Question: Given the following table:

I'd like to rename 'fred' to 'freddy'.
For this, I've written the following code:
'''
WITH foo AS (
SELECT
1 corge,
STRUCT(
[STRUCT(
2 AS bar,
3 AS fred)
] AS qux,
4 AS plugh
) bar
)
SELECT
corge as corge,
(SELECT AS STRUCT ARRAY(
SELECT AS STRUCT
bar.qux.bar as bar,
bar.qux.fred as freddy
FROM
foo.bar.qux)
as qux)
as bar,
plugh as plugh
FROM
foo
'''
But it results in the following error:
'''
Cannot access field qux on a value with type INT64 at [17:17]
'''
It seems like the inner 'bar' is shadowing the outer 'bar'. How can I avoid this and make it work?
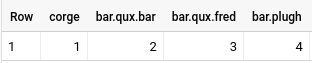
Answer: Try this one:
'''
WITH foo AS (
SELECT
1 corge,
STRUCT(
[STRUCT(2 AS bar, 3 AS fred), (22, 32)] AS qux,
4 AS plugh
) bar
)
SELECT
corge as corge,
(SELECT AS STRUCT
ARRAY(SELECT STRUCT(bar, fred as freddy) FROM unnest(bar.qux)) AS qux,
bar.plugh) AS bar
FROM foo
'''